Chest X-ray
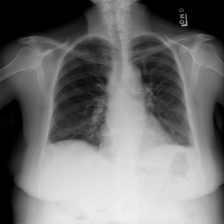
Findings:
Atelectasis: negative
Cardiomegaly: negative
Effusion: negative
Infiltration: negative
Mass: negative
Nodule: negative
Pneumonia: negative
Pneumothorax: negative
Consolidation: negative
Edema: negative
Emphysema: negative
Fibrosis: negative
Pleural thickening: negative
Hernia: negative